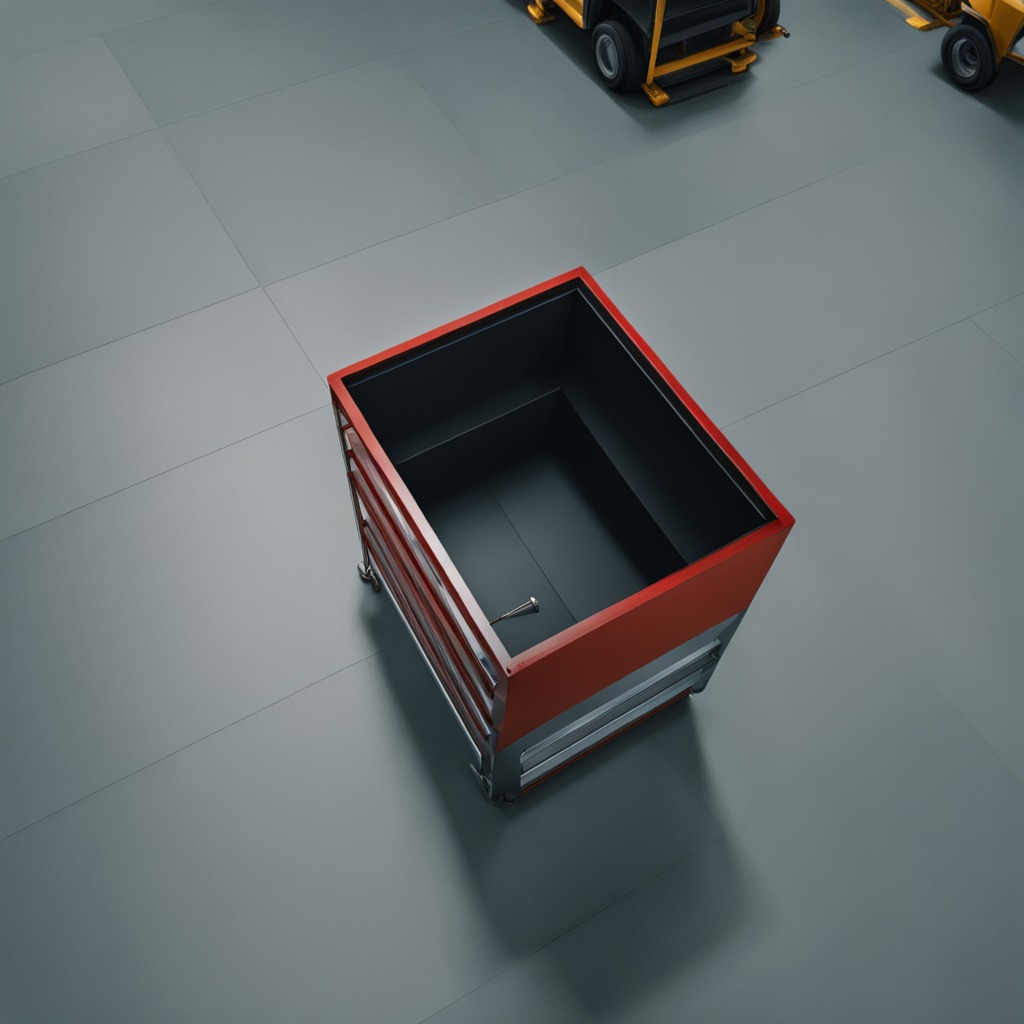
An iron nail lies on the toolbox surface in an airplane hangar workshop 8K.